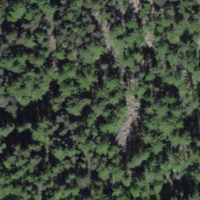
EUNIS habitat code: 43
Species observed at this site:
Rhododendron ferrugineum